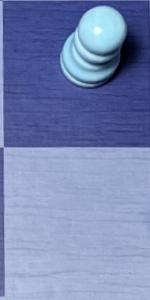
Label: Empty